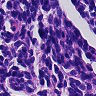
Metastatic tissue present: no